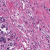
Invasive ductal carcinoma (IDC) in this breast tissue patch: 1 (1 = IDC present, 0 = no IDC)